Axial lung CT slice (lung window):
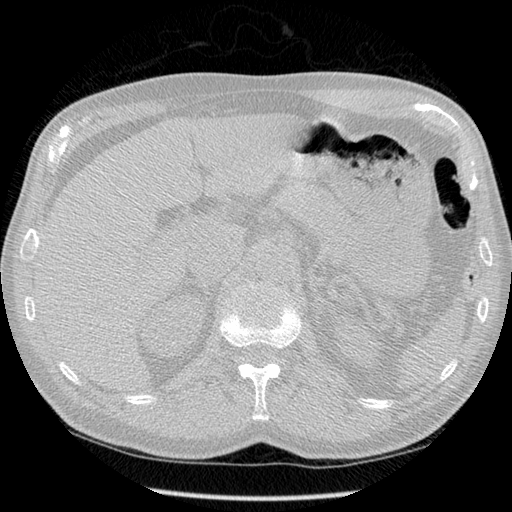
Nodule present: no